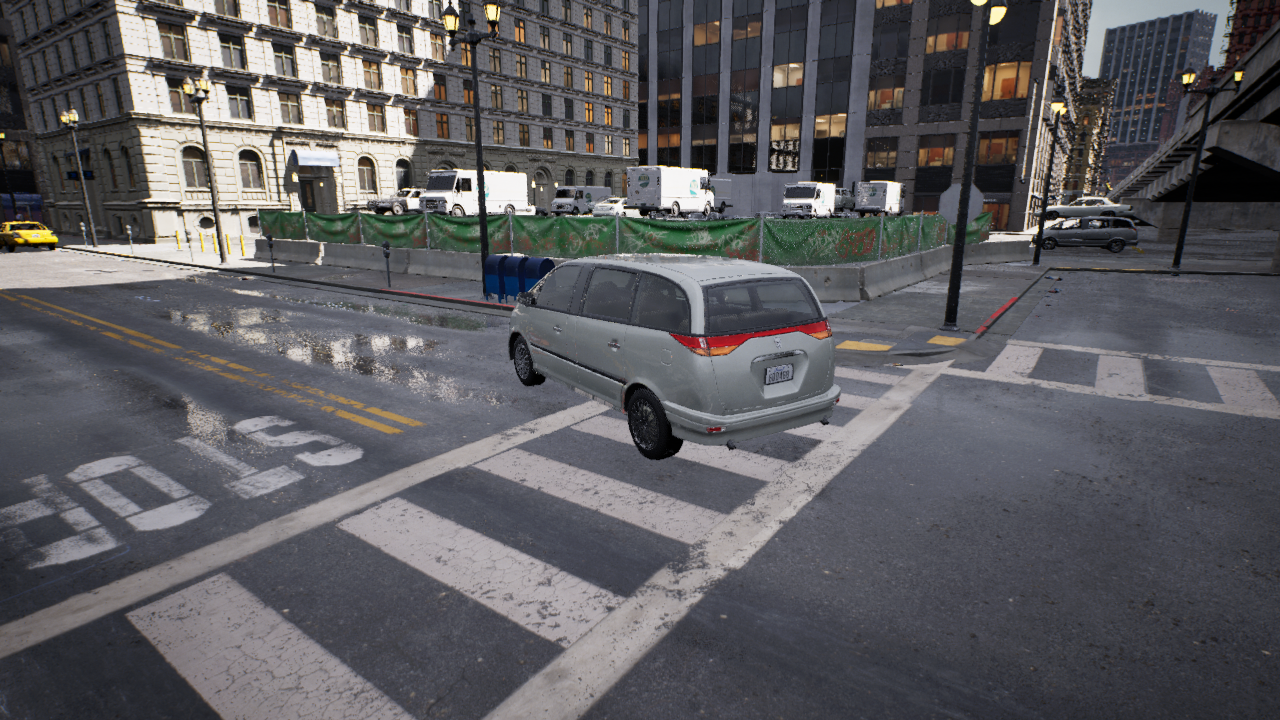
Venue: intersection
Lighting: clear day
Vehicle rig: minivan